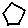
Label: hexagon